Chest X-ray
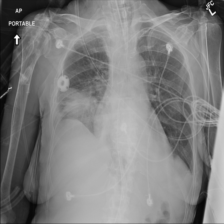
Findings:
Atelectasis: positive
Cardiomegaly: negative
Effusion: negative
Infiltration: positive
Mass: negative
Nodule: negative
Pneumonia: negative
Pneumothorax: negative
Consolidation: negative
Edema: negative
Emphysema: negative
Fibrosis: negative
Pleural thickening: negative
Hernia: negative